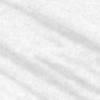
Label: change